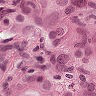
Metastatic tissue present: yes